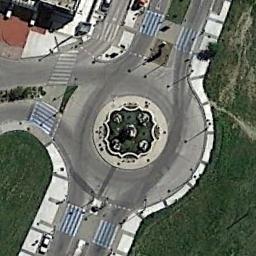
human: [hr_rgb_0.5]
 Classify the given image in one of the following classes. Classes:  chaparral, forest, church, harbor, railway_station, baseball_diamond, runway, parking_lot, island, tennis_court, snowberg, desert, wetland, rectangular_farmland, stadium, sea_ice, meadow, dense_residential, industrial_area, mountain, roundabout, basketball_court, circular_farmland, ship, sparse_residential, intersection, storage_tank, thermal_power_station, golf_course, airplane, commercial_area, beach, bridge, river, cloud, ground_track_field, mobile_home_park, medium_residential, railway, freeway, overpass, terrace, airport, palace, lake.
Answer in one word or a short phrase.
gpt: roundabout